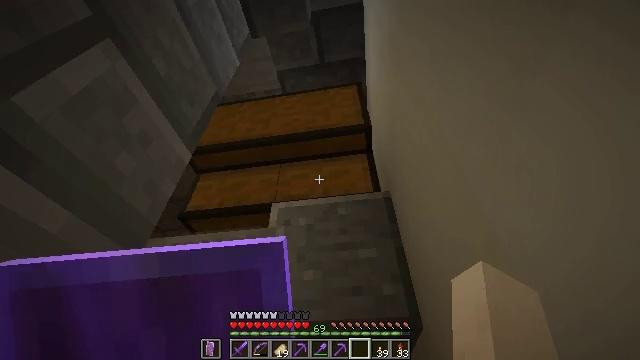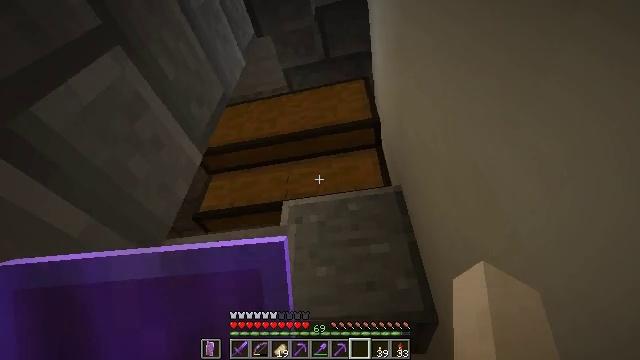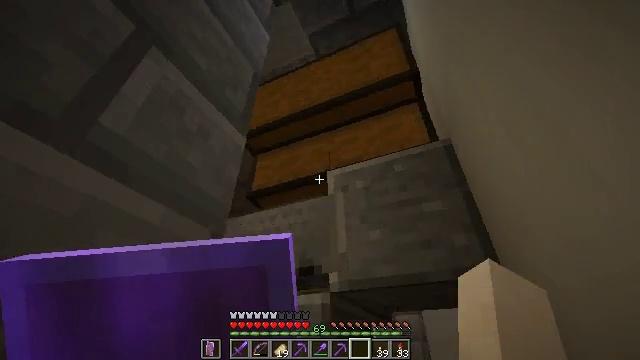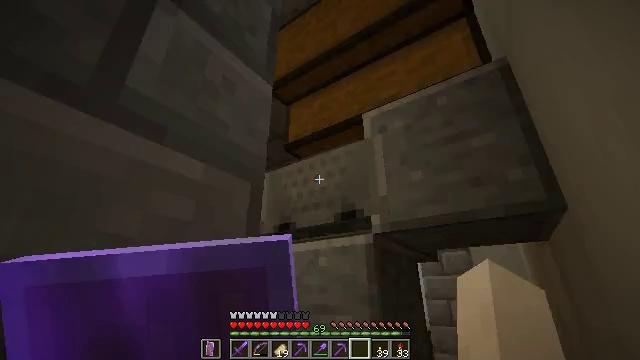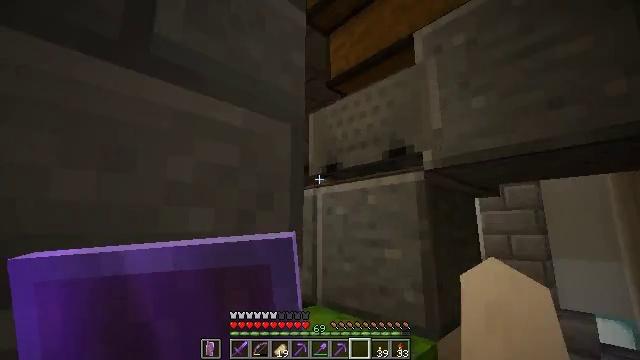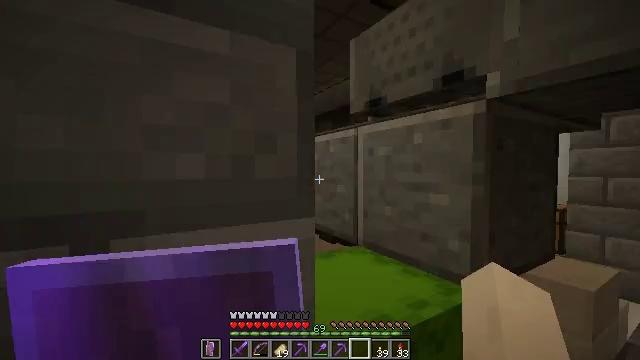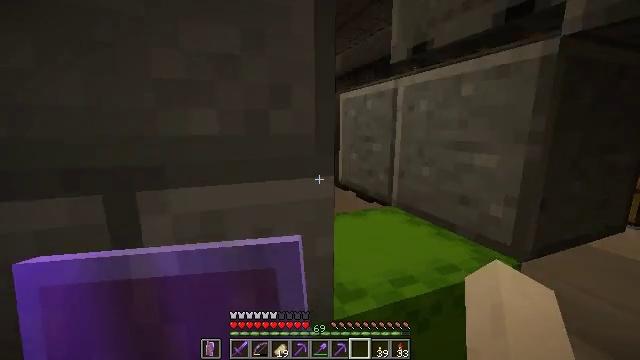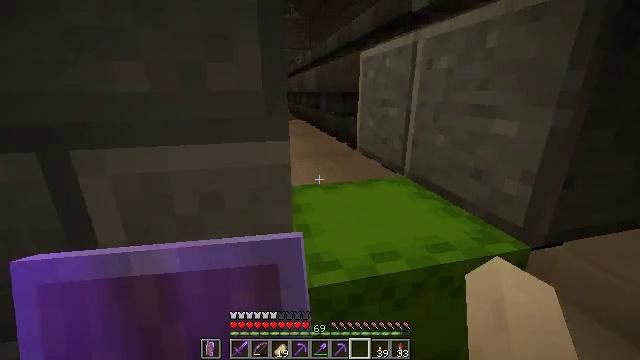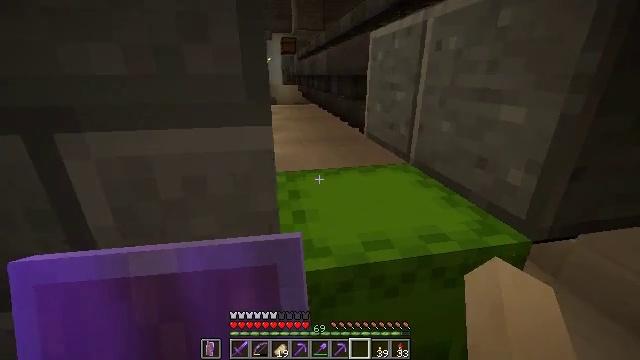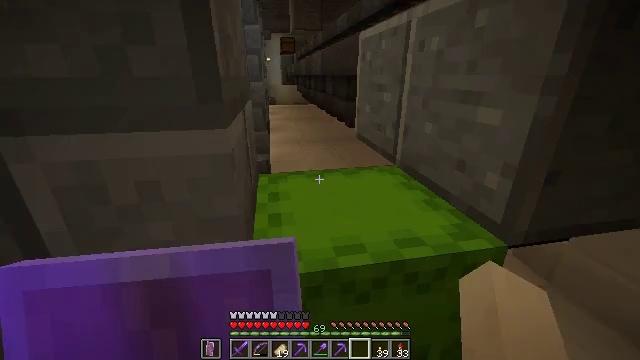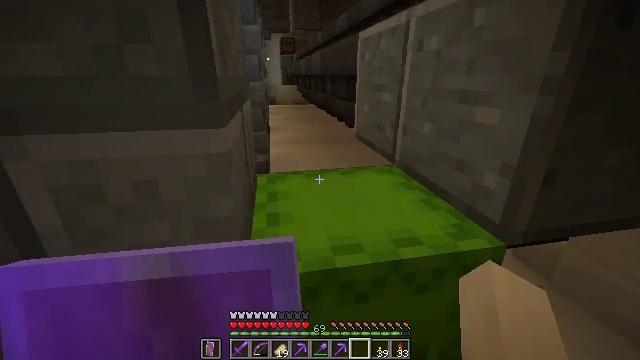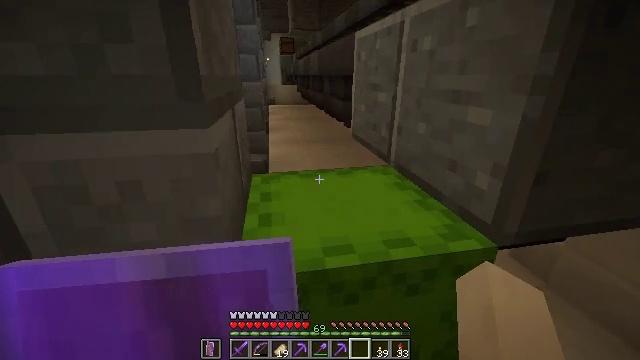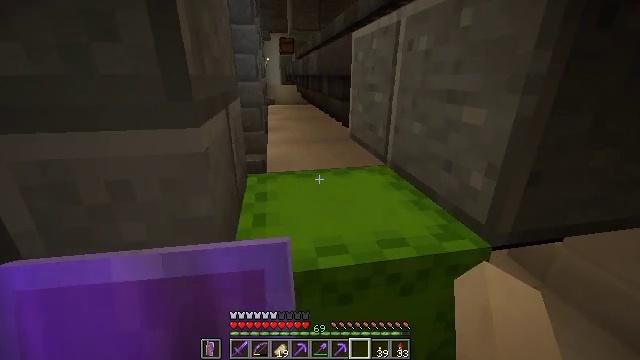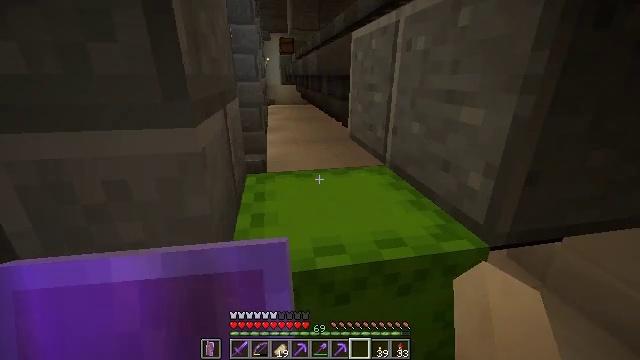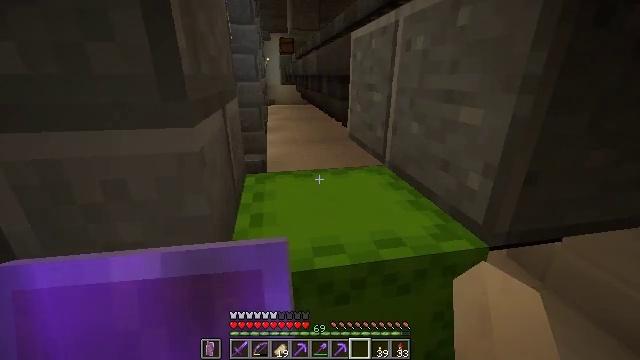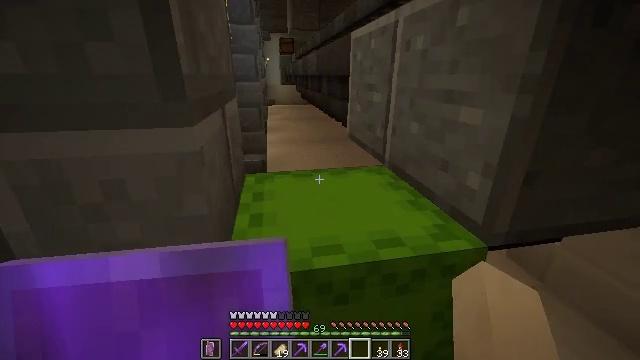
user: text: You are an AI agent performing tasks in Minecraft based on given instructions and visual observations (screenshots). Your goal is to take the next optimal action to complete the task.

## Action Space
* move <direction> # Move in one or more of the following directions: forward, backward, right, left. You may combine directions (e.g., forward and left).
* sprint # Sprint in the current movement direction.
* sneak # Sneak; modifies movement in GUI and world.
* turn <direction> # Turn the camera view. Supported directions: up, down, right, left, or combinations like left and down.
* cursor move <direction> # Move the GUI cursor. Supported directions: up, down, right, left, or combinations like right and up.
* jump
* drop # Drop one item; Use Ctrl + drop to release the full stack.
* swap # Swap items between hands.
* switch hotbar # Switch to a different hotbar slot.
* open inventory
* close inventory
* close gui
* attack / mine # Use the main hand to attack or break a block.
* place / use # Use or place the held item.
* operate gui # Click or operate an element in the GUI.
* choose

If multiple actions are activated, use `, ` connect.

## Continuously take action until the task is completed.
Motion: motion action
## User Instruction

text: Mine the lime shulker box to pick it up.
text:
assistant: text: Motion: turn left
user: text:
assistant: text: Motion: turn left and down
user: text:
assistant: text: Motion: move right, turn left and down
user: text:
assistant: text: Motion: move right, turn left and down
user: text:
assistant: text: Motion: move right, turn left and down
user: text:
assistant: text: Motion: move right, turn left and down
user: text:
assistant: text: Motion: move right, turn left and down
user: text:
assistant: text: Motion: turn left and down
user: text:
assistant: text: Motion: no_op
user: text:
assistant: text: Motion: no_op
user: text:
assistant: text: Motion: no_op
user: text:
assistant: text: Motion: no_op
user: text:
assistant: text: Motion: no_op
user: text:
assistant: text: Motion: no_op
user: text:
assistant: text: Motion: no_op
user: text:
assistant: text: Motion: no_op
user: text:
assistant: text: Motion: no_op
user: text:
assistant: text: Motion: no_op
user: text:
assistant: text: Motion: no_op
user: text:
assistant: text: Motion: turn down
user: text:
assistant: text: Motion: turn down
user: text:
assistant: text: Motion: move forward
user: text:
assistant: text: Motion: move forward, attack / mine
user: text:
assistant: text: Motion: move forward, attack / mine
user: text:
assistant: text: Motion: move forward, attack / mine
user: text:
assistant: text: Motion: move forward, attack / mine
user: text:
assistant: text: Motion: move forward, attack / mine
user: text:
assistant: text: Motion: move forward, attack / mine
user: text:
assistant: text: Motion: move forward, attack / mine
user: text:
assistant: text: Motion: attack / mine